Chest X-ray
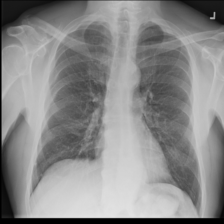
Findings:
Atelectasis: negative
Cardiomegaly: negative
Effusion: negative
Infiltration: negative
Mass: negative
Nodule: positive
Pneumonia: negative
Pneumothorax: negative
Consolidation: negative
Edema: negative
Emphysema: negative
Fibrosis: negative
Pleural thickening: negative
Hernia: negative